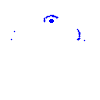
Particle: pion